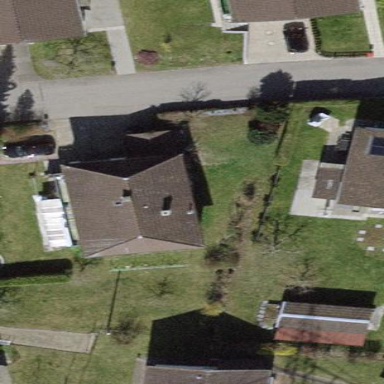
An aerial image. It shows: Detached building with hipped roof shape.